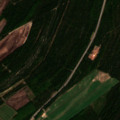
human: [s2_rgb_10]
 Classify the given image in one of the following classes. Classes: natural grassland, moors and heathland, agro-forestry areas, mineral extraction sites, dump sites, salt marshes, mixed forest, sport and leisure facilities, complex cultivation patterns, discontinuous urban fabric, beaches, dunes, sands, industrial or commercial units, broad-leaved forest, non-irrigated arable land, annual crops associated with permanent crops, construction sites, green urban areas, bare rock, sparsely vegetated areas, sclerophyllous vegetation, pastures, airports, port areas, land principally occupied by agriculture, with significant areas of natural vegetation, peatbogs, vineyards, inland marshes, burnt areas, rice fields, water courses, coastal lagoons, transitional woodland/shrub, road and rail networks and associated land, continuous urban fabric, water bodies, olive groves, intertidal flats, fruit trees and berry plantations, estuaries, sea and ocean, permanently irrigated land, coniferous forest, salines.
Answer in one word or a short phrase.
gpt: non-irrigated arable land, land principally occupied by agriculture, with significant areas of natural vegetation, coniferous forest, transitional woodland/shrub